Interaction volume radius: 10 \u00c5
Interaction volume height: 15 \u00c5
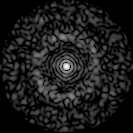
Disorder parameter: 0.8244